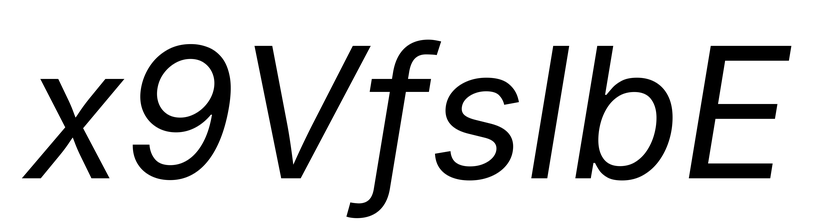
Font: Inter-Italic_Italic